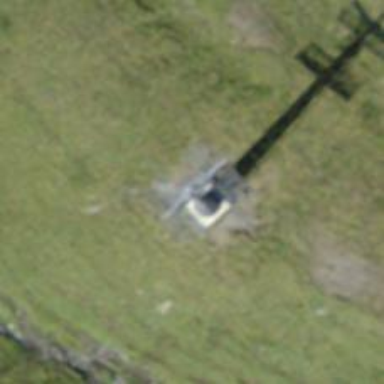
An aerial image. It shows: Pylon used for aerialway.